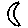
Label: moon